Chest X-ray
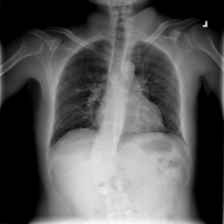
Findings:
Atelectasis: negative
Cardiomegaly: negative
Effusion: negative
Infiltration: positive
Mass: negative
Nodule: negative
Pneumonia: negative
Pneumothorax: negative
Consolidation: negative
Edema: negative
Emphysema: negative
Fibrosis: negative
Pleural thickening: negative
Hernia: negative